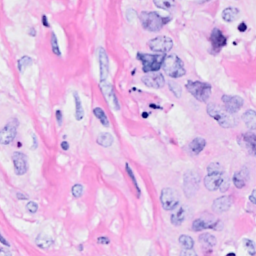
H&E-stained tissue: Breast